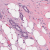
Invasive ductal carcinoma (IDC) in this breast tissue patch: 1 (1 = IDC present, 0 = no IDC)